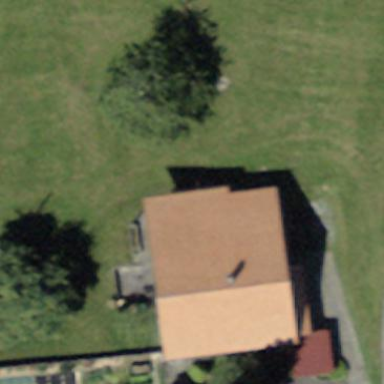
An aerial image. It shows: Farm building.